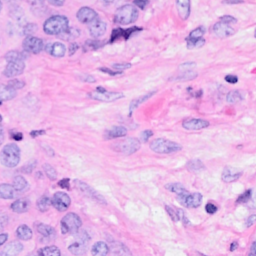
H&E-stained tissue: Breast